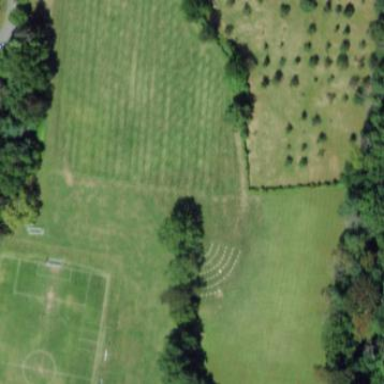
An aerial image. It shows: Recreation ground.